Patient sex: M
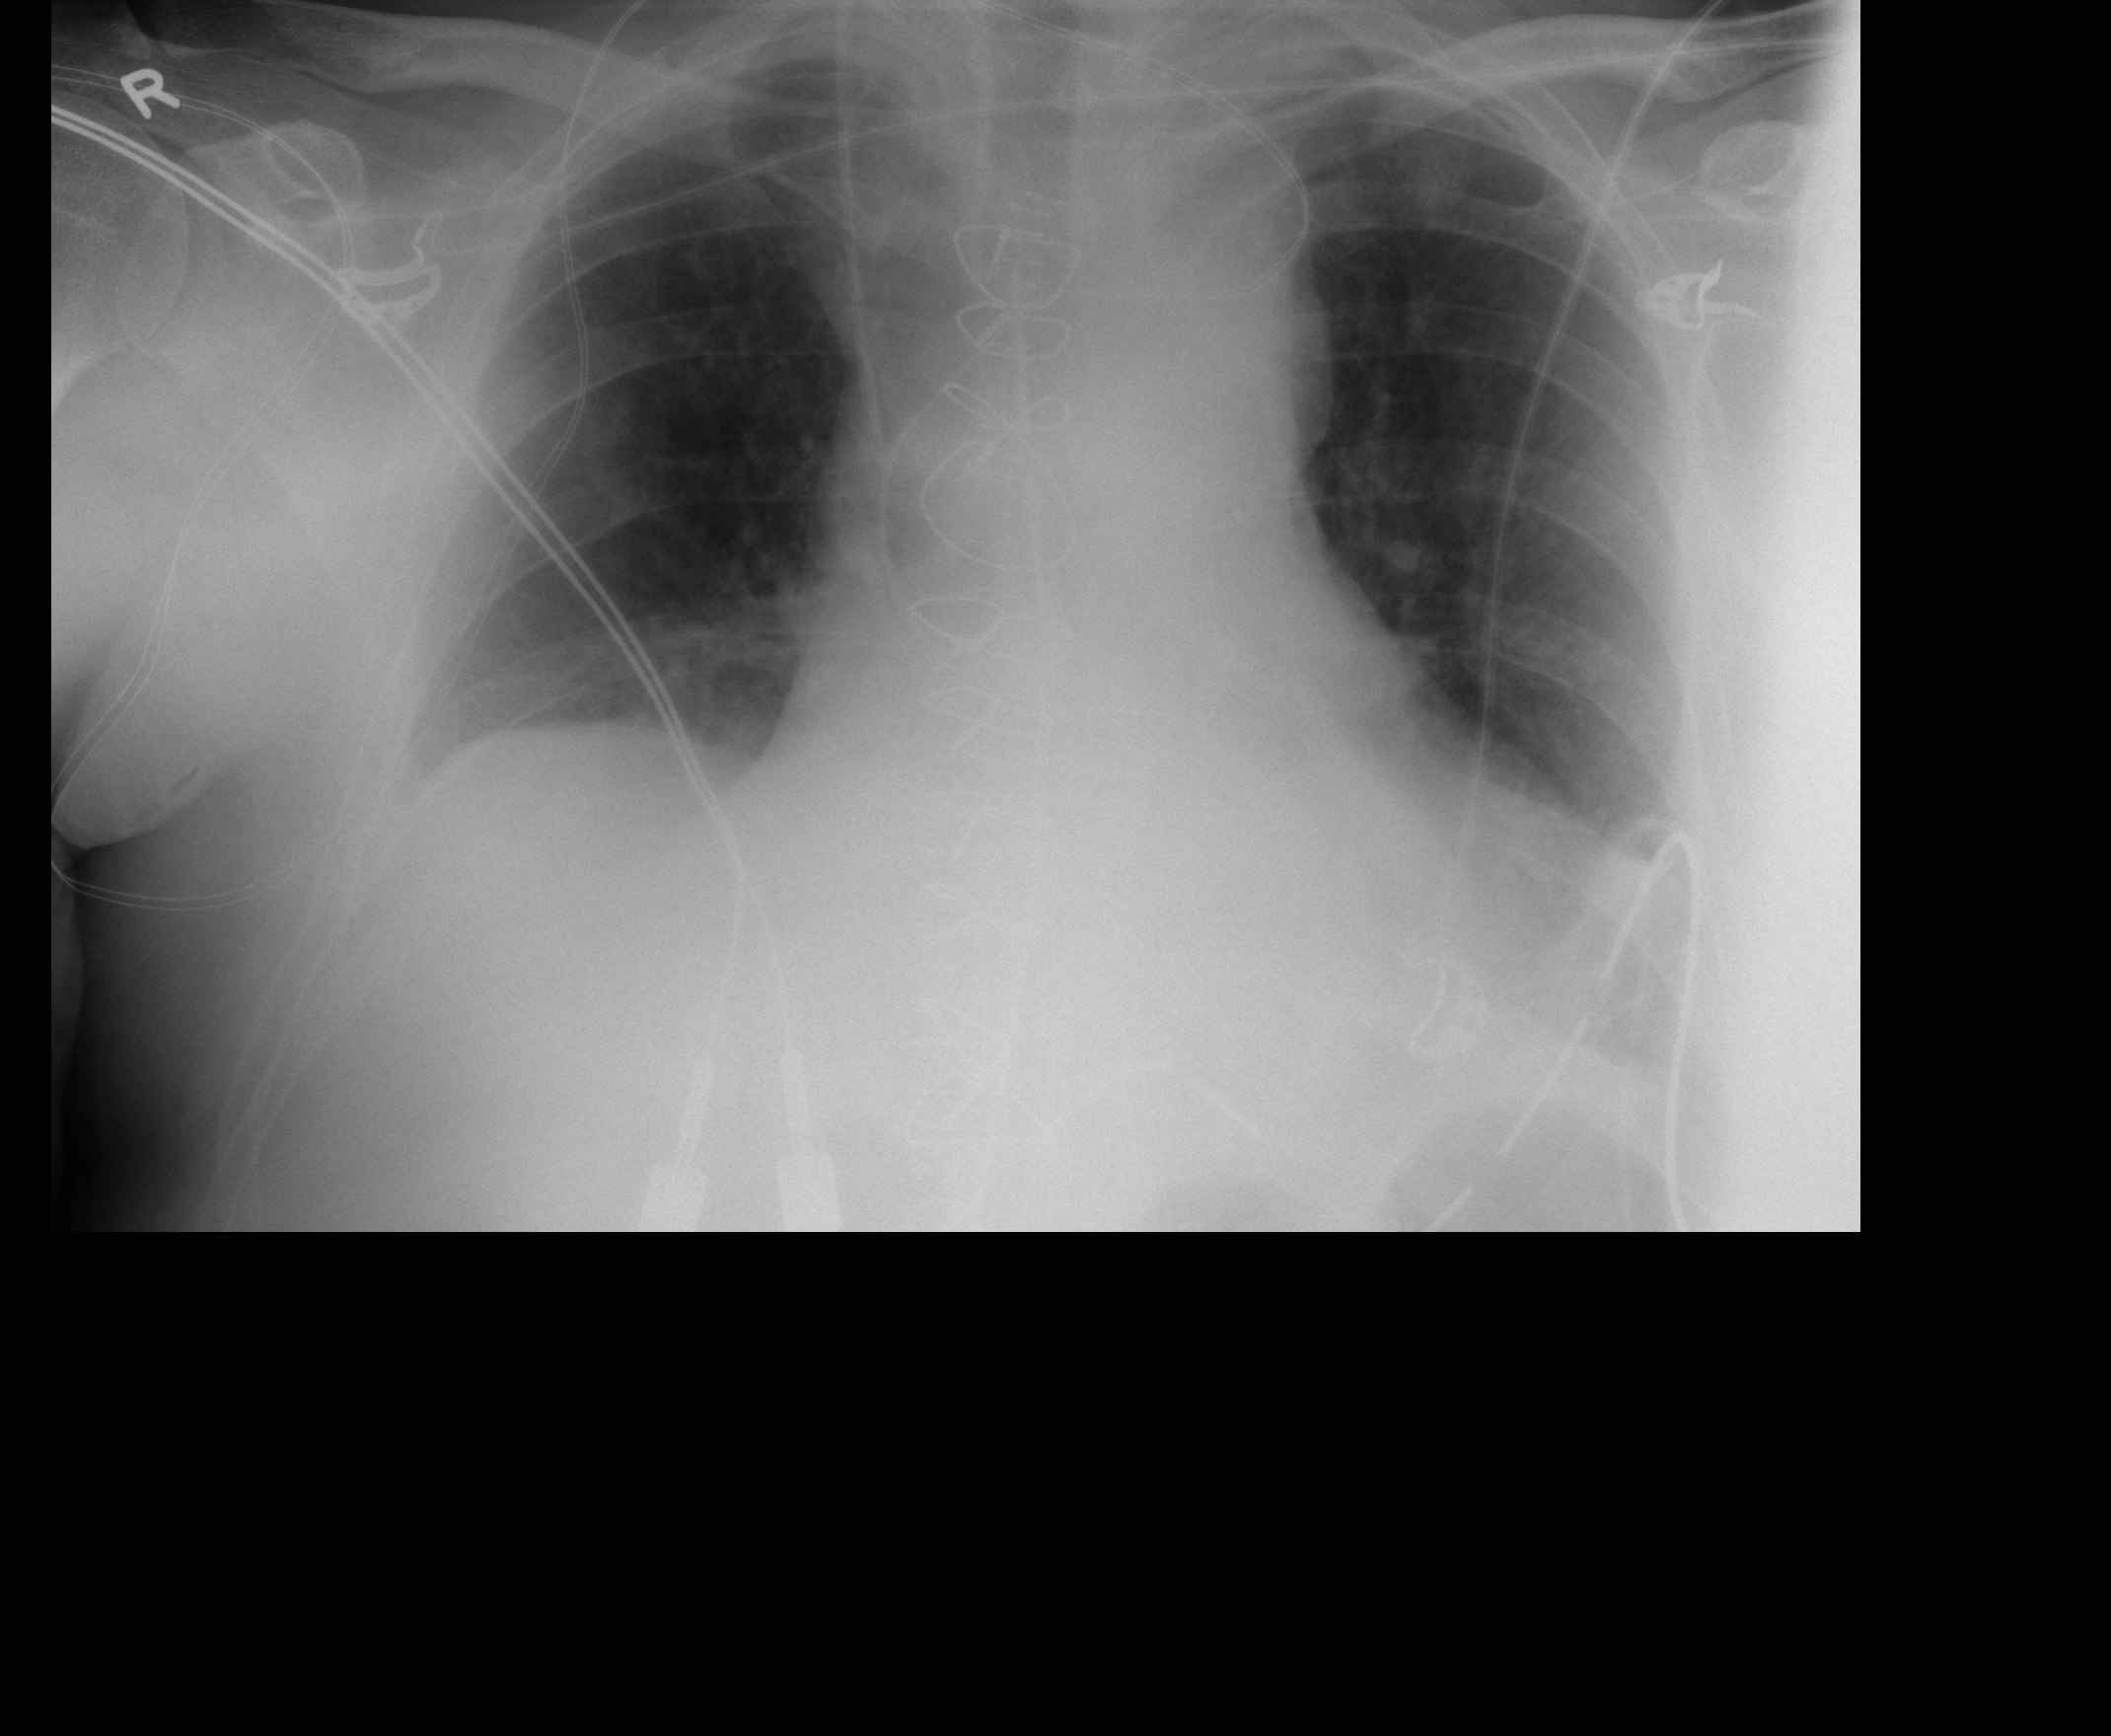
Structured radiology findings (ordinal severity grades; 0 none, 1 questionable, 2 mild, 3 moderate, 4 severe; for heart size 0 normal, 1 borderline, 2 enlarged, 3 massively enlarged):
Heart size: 2
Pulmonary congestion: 0
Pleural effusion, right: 0
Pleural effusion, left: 0
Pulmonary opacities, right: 0
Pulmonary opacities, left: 0
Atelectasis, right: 2
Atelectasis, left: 2